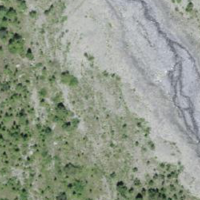
EUNIS habitat code: 23
Species observed at this site:
Dryas octopetala